Field crop: maize
Growth stage: 1
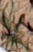
Species: lolium